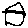
Label: house